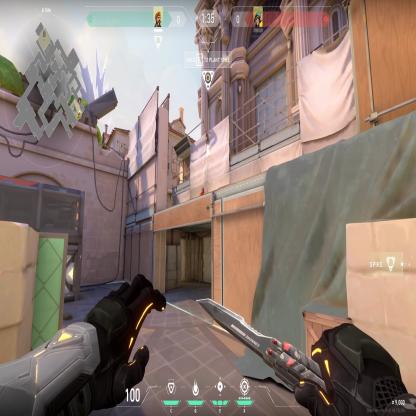
Label: enemy